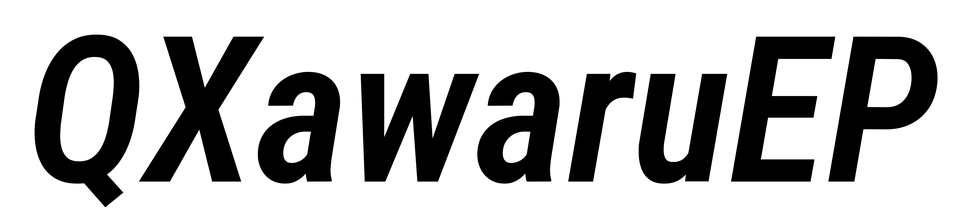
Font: Roboto-Italic_Condensed_SemiBold_Italic